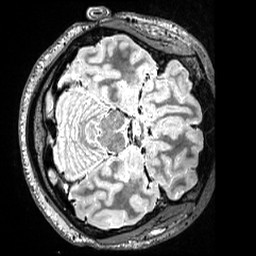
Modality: T2w
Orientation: axial
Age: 24
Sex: female
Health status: ill
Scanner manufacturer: siemens
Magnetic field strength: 3 T
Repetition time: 3.2 s
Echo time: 0.563 s